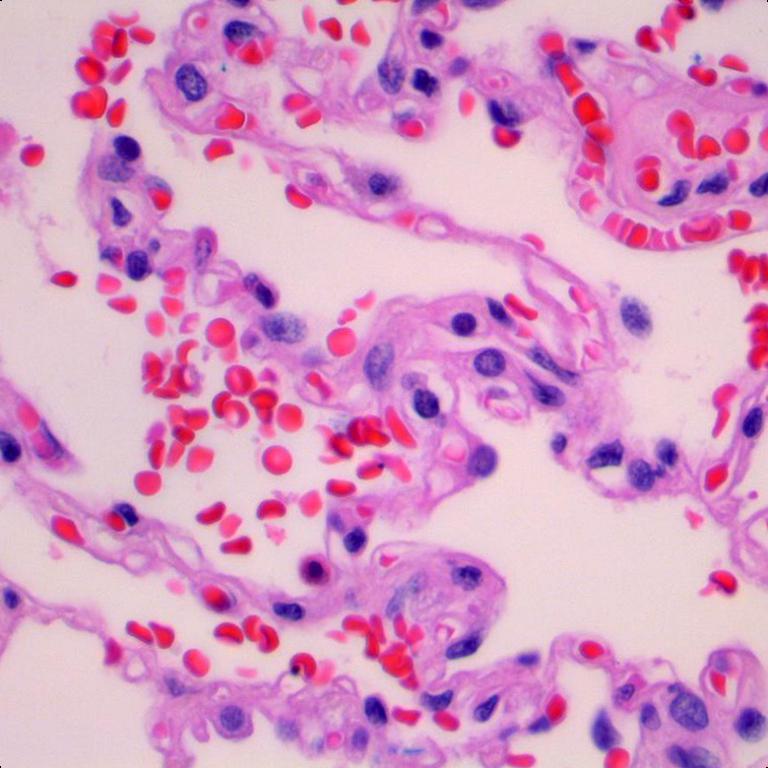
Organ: lung
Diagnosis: benign